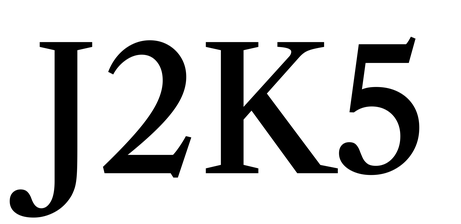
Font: LibreCaslonText_Medium